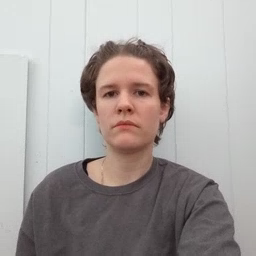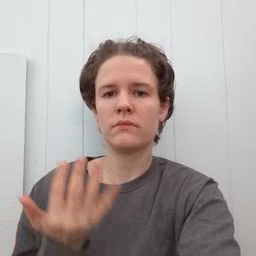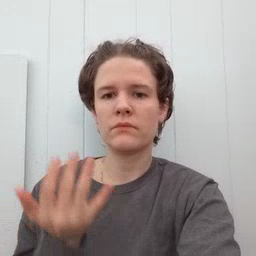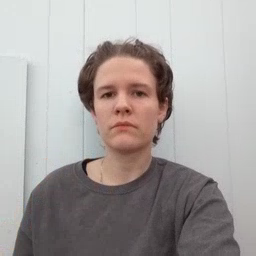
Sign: wait